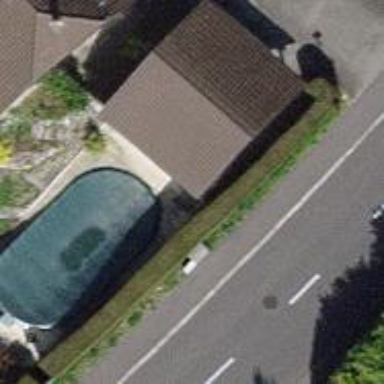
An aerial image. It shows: Swimming pool located in leisure land.